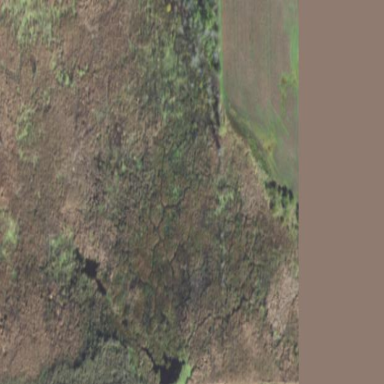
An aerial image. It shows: Swampy wetland area.